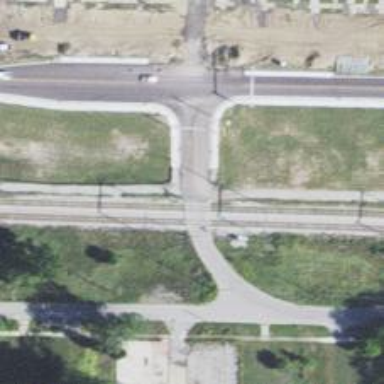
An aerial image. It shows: Alley classified as service road.